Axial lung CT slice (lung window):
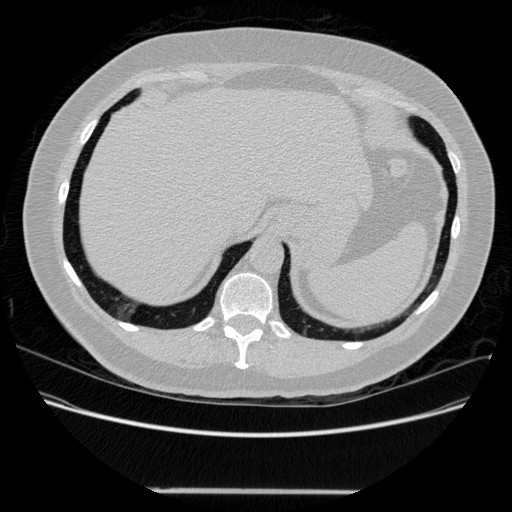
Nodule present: no